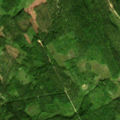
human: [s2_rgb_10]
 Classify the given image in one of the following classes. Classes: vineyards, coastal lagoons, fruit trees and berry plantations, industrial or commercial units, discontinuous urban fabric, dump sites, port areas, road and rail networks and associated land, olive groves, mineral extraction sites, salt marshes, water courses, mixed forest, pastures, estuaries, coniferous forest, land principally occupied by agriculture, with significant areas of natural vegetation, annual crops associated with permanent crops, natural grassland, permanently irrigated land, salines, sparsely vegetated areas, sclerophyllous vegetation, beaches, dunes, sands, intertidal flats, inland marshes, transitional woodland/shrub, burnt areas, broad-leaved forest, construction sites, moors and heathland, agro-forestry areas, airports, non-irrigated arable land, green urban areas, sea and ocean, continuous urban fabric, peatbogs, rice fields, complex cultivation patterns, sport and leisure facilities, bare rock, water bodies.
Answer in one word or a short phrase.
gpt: coniferous forest, mixed forest, transitional woodland/shrub